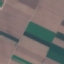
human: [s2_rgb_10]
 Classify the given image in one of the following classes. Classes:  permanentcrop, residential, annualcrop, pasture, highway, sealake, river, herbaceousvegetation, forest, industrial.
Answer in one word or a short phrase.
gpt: AnnualCrop